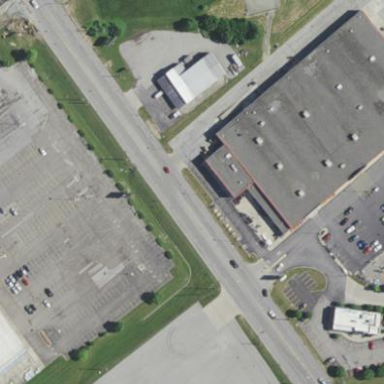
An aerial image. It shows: Retail building.